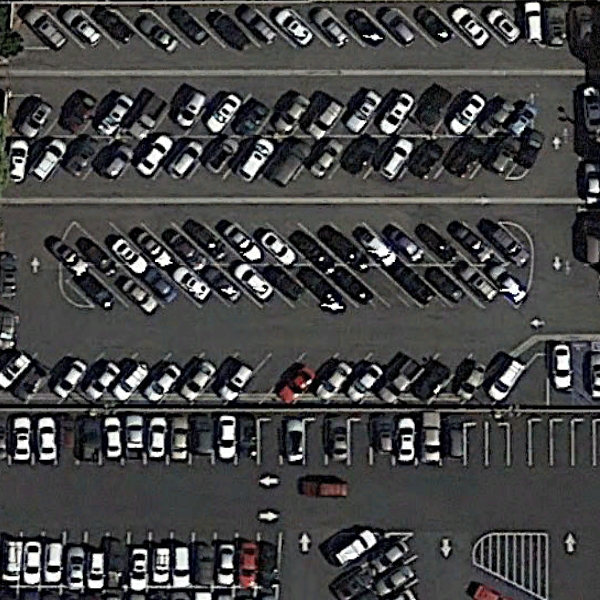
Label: Parking